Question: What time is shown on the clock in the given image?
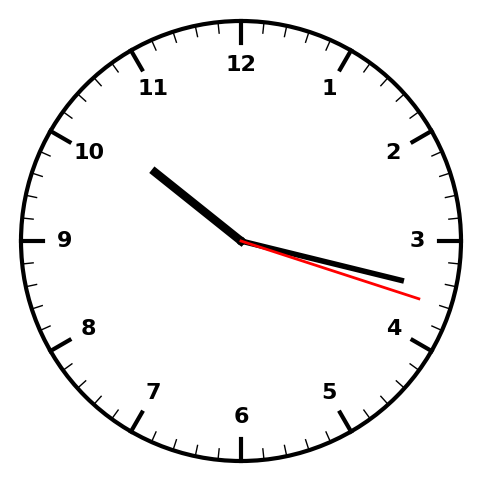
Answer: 10:17:18